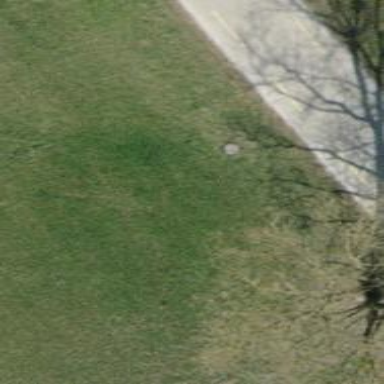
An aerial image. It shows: Pipeline marker.